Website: ulta-beauty
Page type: payment
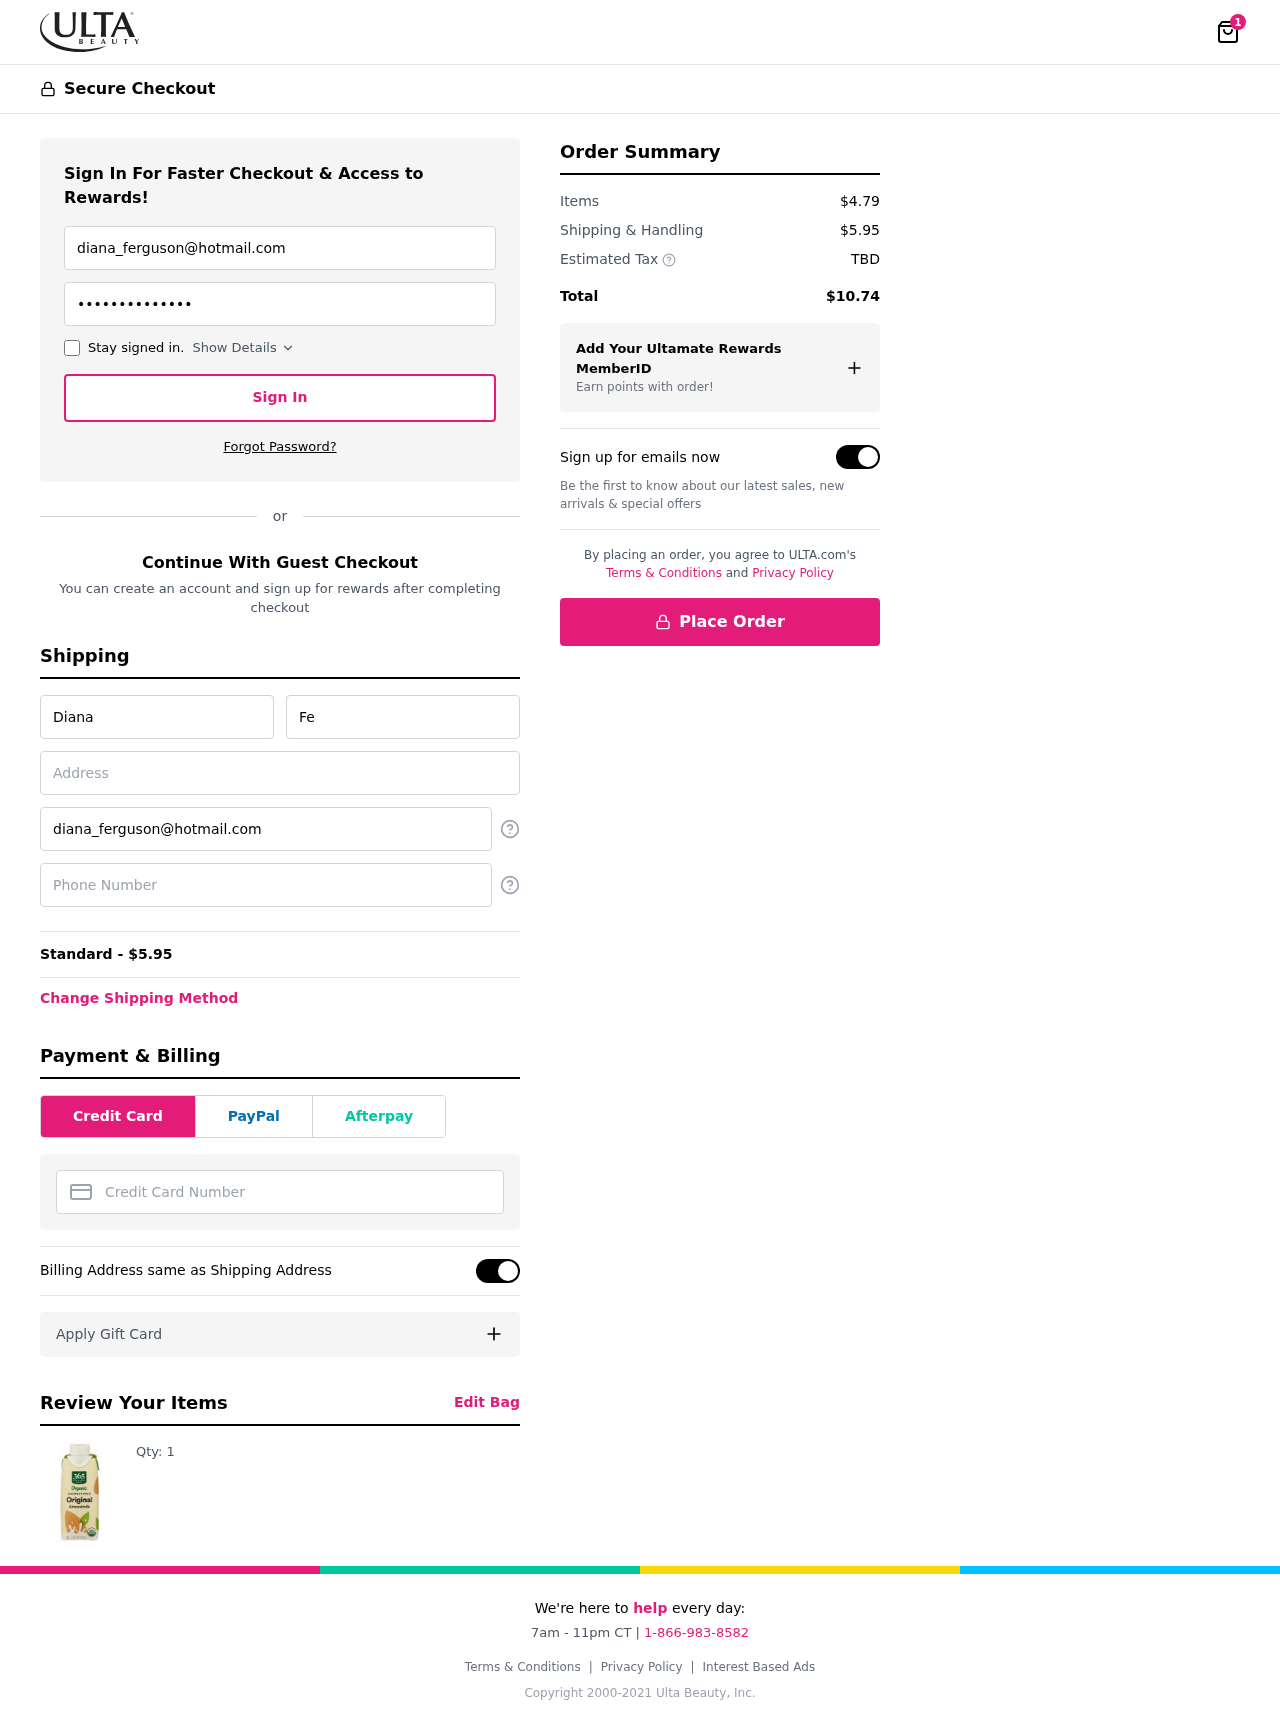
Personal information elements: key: PII_CARD_NUMBER
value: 2238 2791 9366 3267
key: PII_EMAIL
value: diana_ferguson@hotmail.com
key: PII_FIRSTNAME
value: Diana
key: PII_LASTNAME
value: Ferguson
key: PII_PHONE
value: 8172187204
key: PII_STREET
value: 56607 Kenneth Hollow
Product elements: key: PRODUCT1_QUANTITY
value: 1
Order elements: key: ORDER_NUM_ITEMS
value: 1
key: ORDER_SHIPPING_COST
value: $5.95
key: ORDER_SHIPPING_COST
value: Standard - $5.95
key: ORDER_SUBTOTAL
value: $4.79
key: ORDER_TAX
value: TBD
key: ORDER_TOTAL
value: $10.74